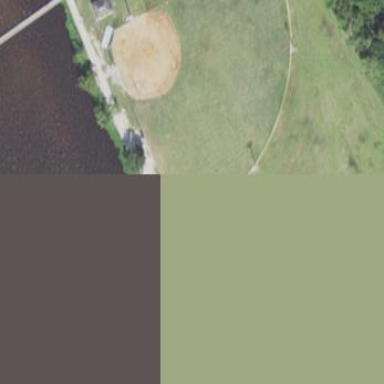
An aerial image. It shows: Softball pitch for leisure land activities.